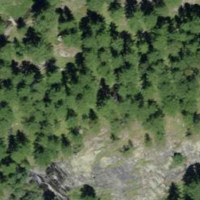
EUNIS habitat code: 23
Species observed at this site:
Chamaenerion angustifolium
Nucifraga caryocatactes